Interaction volume radius: 10 \u00c5
Interaction volume height: 25 \u00c5
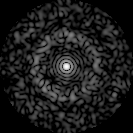
Disorder parameter: 0.8567